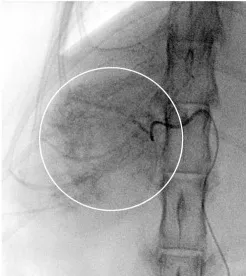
Fluoroscopic images obtained during the transcatheter arterial embolization (TAE) procedure. (C) Embolization of the tumor through the caudate branch of the common hepatic artery. The presence of contrast-enhanced emboli can be seen throughout the tumor area (circle).
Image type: radiology (x_ray)